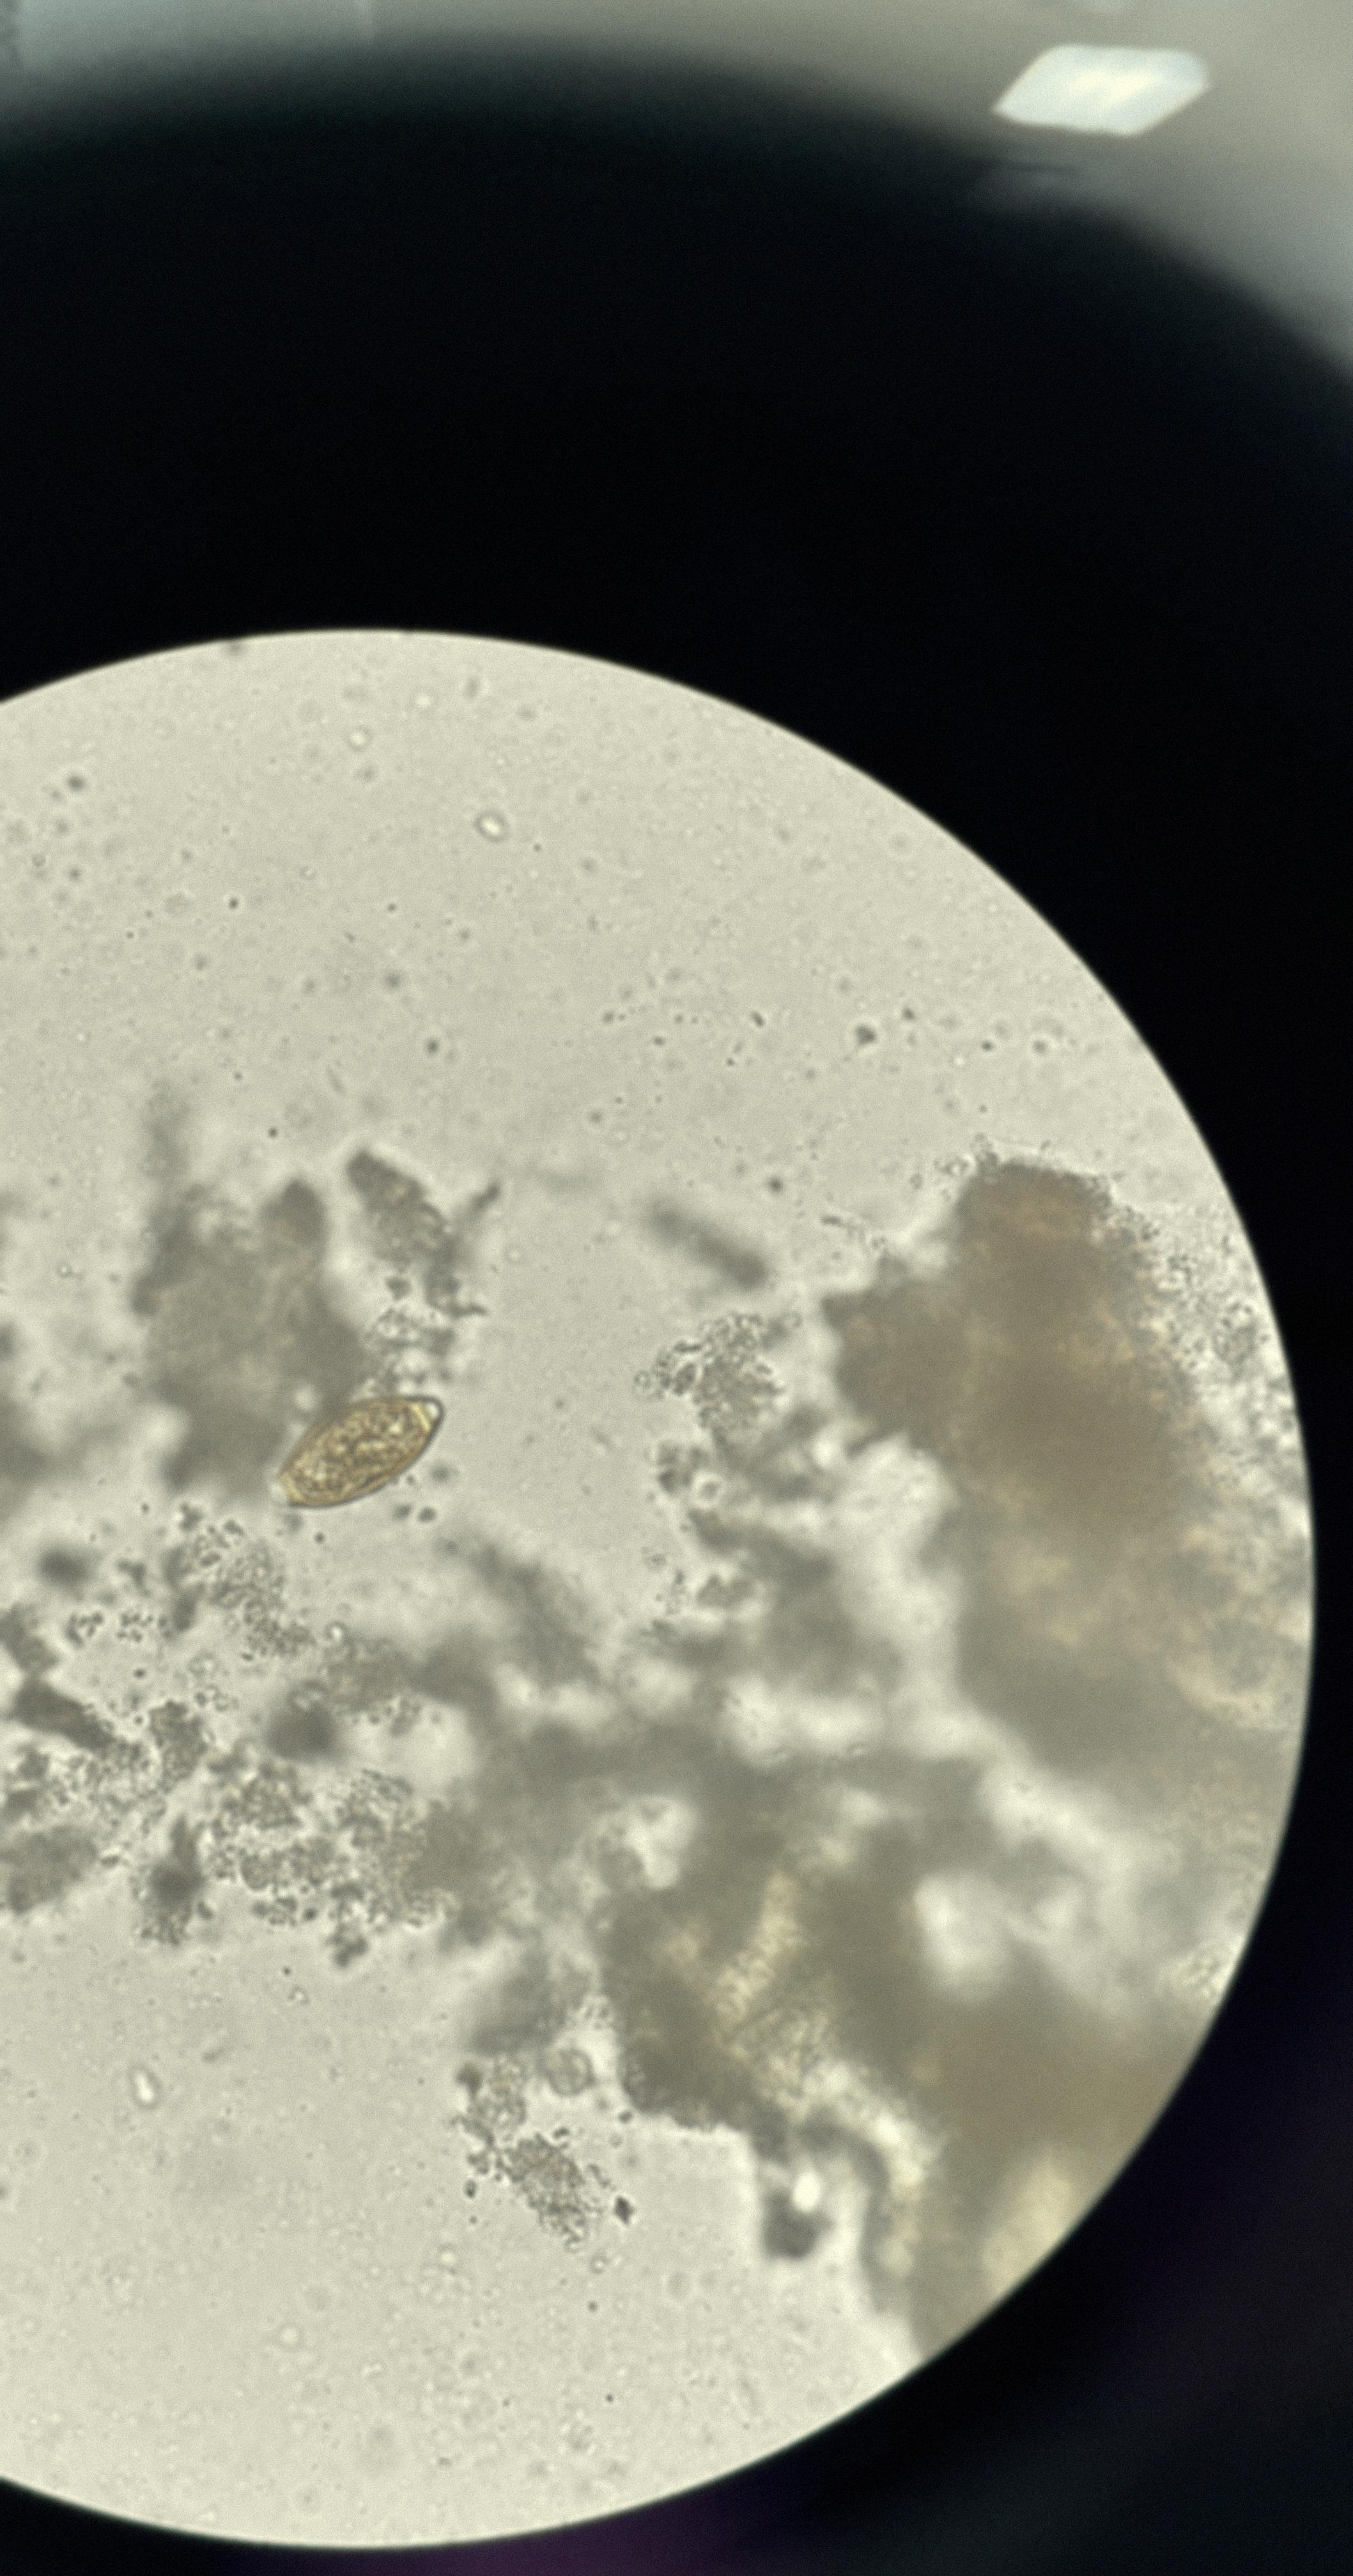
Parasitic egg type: Trichuris trichiura